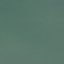
Land use / land cover: SeaLake